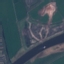
Land use / land cover: River